Field crop: maize
Growth stage: 1
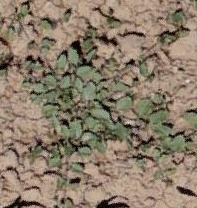
Species: convolvulus